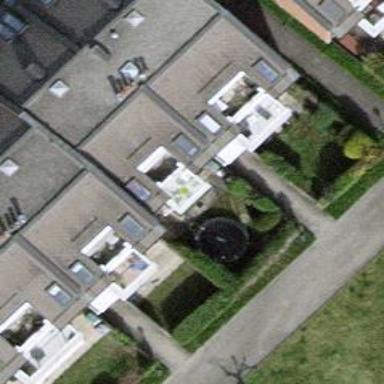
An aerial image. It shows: Garden surrounded by fence.